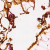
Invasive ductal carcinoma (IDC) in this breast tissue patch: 0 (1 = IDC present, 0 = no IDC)